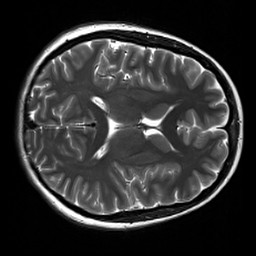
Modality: T2w
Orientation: axial
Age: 34
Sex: female
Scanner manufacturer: siemens
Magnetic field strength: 3 T
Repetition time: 7 s
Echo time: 0.09 s